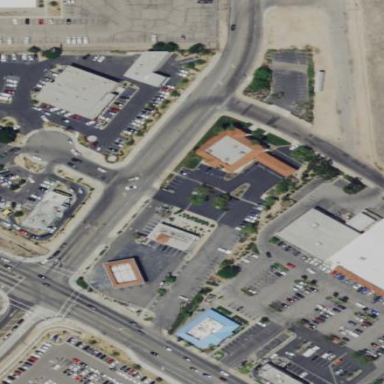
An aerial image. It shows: Retail area.